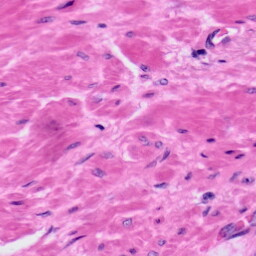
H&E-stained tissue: Prostate